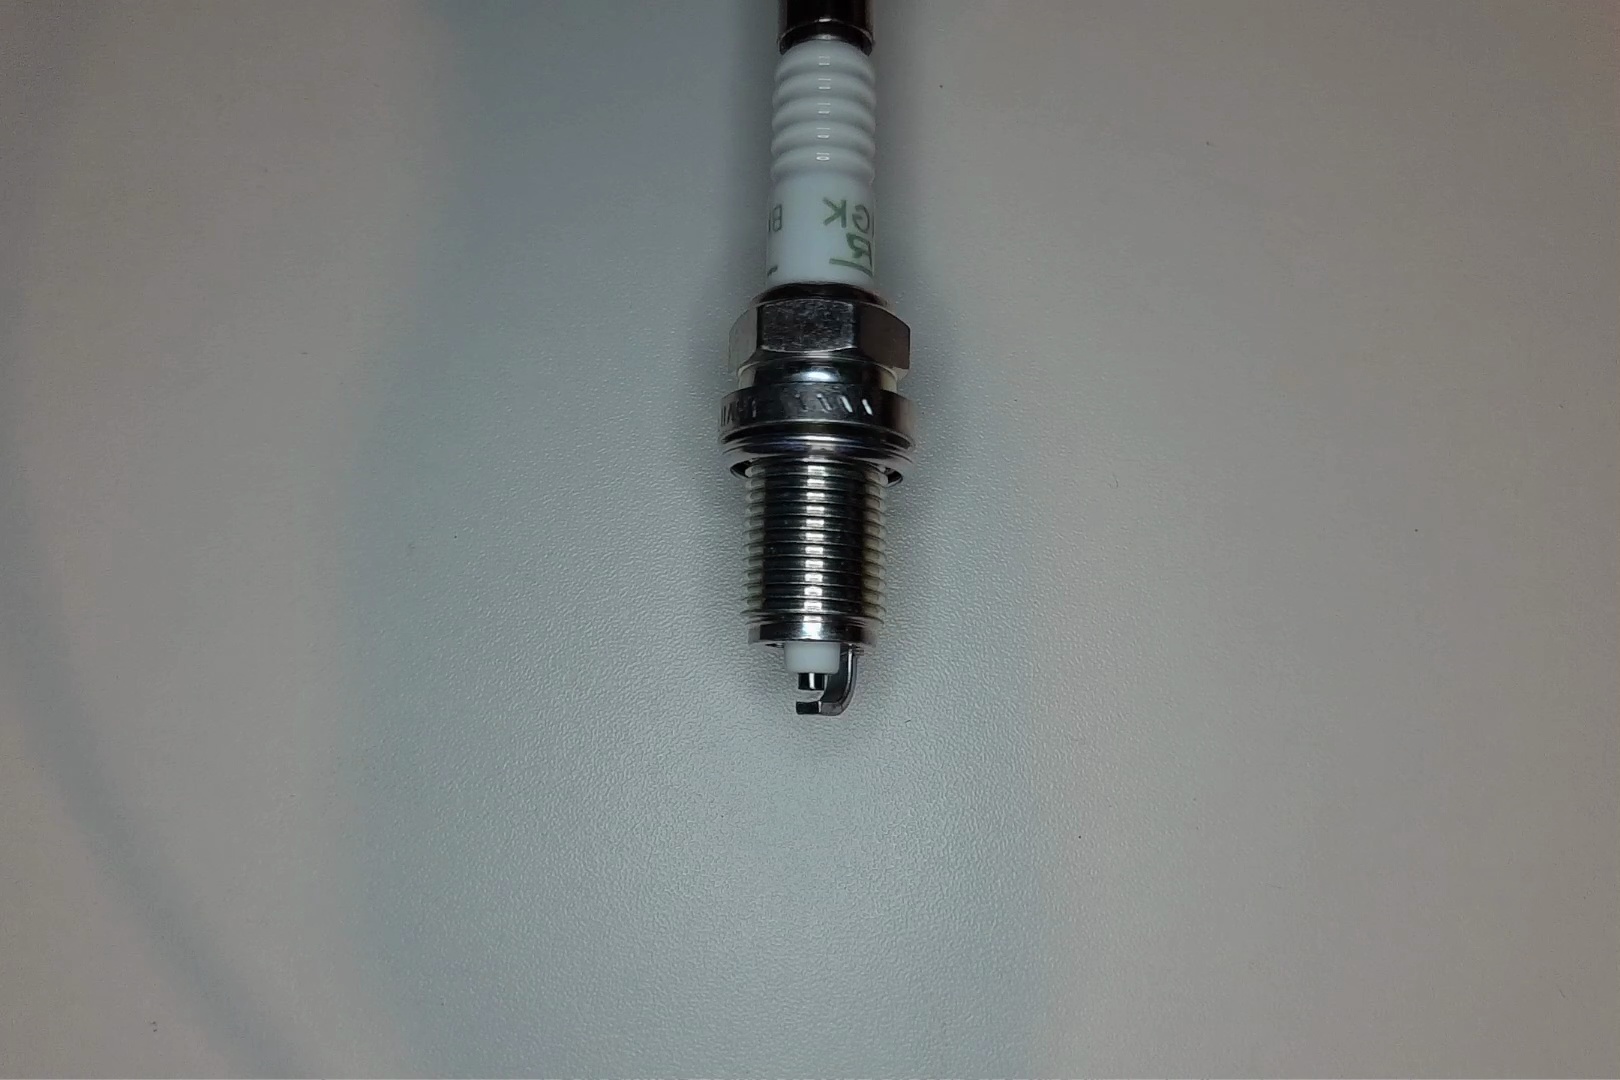
Label: normal